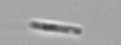
Label: Bacillariophyceae